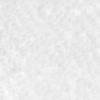
Label: no_change